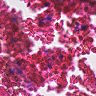
Metastatic tissue present: no